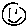
Label: smiley face